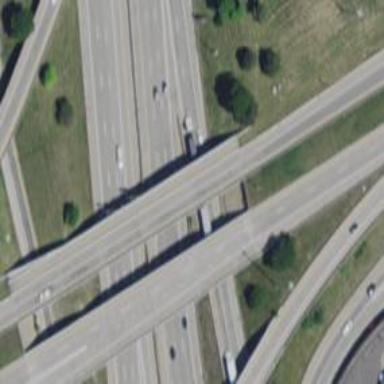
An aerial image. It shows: Motorway bridge.